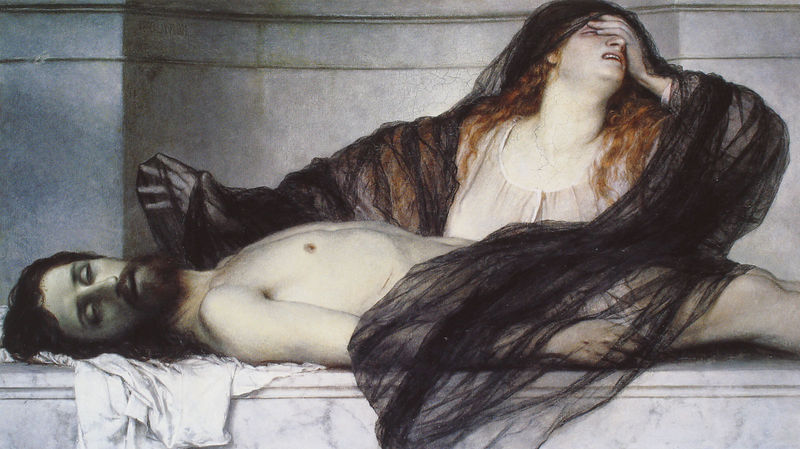
Titel: Trauer der Magdalena an der Leiche Christi
Künstler: Arnold Böcklin
Institution: Basel, Kunstmuseum
Schlagwörter: gemälde, hand, mann, nackt, schatten, weiß, finger, frau, haar, marmor, mund, schwarz, rot, schleier, tuch, bart, hemd, wand, leiche, stein, tod, tot, toter, trauer, hals, hände, kalt, gewand, haare, stoff, tücher, paar, locken, schulter, mauer, hands, oil, red, religious, white, black, dress, face, hair, painting, wall, woman, picture, brustwarze, oberkörper, rothaarig, fugen, nische, krank, weinen, liege, zähne, sad, jesus, kreuzigung, leichnam, pieta, schmerz, greek, man, naked, nude, stone, dramatisch, orange, red hair, death, maria, mother, mouth, scarf, beard, drama, grablegung, dead, klagen, mary magdalene, marble, neck, art, kline, god, christ, mourning, aufbahrung, black hair, klage, mary, christianity, bestürzung, weeping, passion, body, nipples, veil, leg, anguish, pain, pietas, despair, suffering, tomb, corpse, romeo, crying, sadness, sorrow, jesus christ, grief, teeth, upset, lament, grieving, shroud, rip, cry, sobbing, ressurection, slab, crying woman, chriswt, magdelene, 420blazeitfaget, weao, weap, juliette, maddalena, death scene, wail